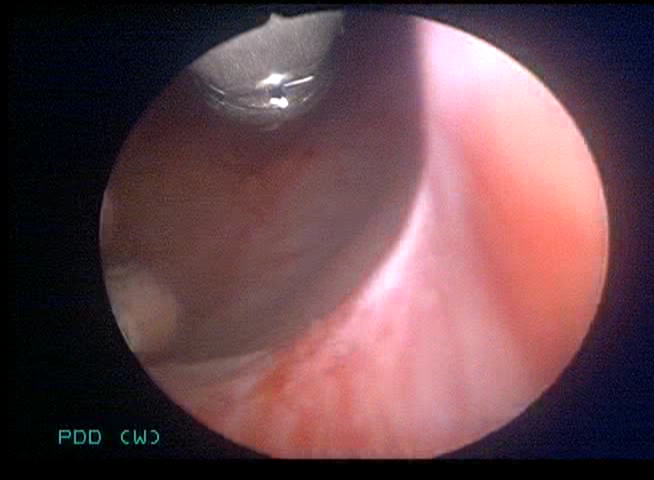
Modality: WLC
Class: Normal mucosa
Bladder cancer association: No